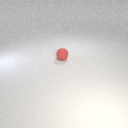
small red rubber sphere